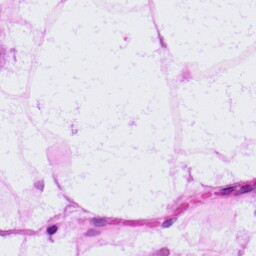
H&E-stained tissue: LymphNode